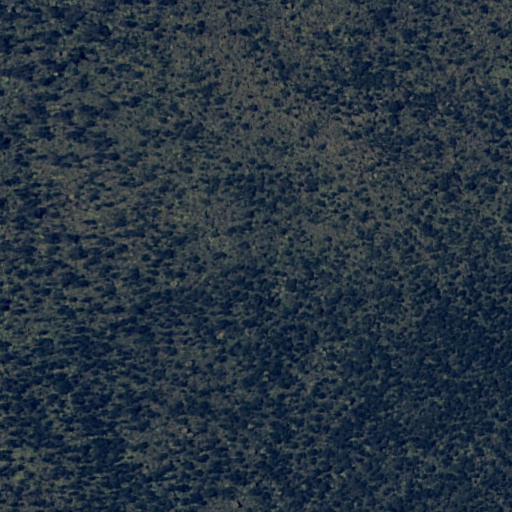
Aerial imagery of mountain in Hawaii named Pu‘umaka‘ala containing only unknown